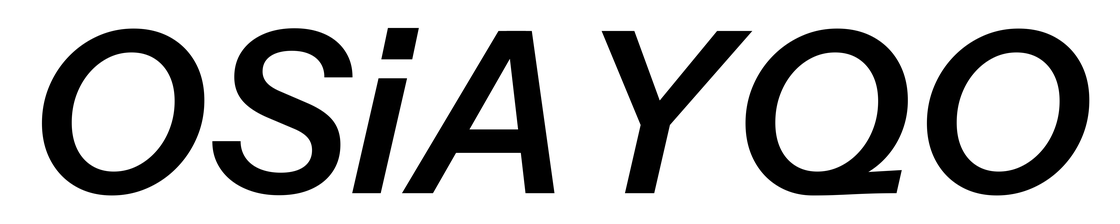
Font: InstrumentSans-Italic_SemiBold_Italic